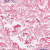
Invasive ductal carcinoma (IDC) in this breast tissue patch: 0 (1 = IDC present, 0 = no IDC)